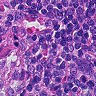
Metastatic tissue present: no